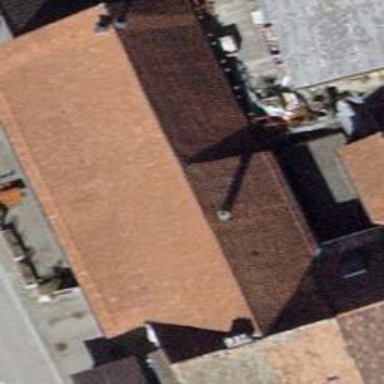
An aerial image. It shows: Restaurant.